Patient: sex F, age 70
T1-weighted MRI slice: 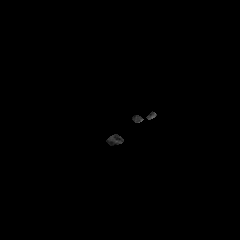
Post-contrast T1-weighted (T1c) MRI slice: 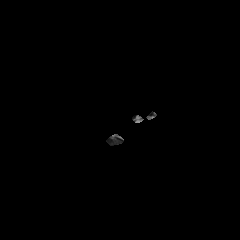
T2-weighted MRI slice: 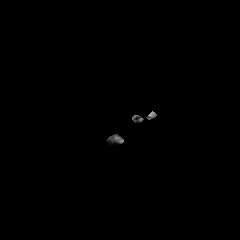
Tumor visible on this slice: no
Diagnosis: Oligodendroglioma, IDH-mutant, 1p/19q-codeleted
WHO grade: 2